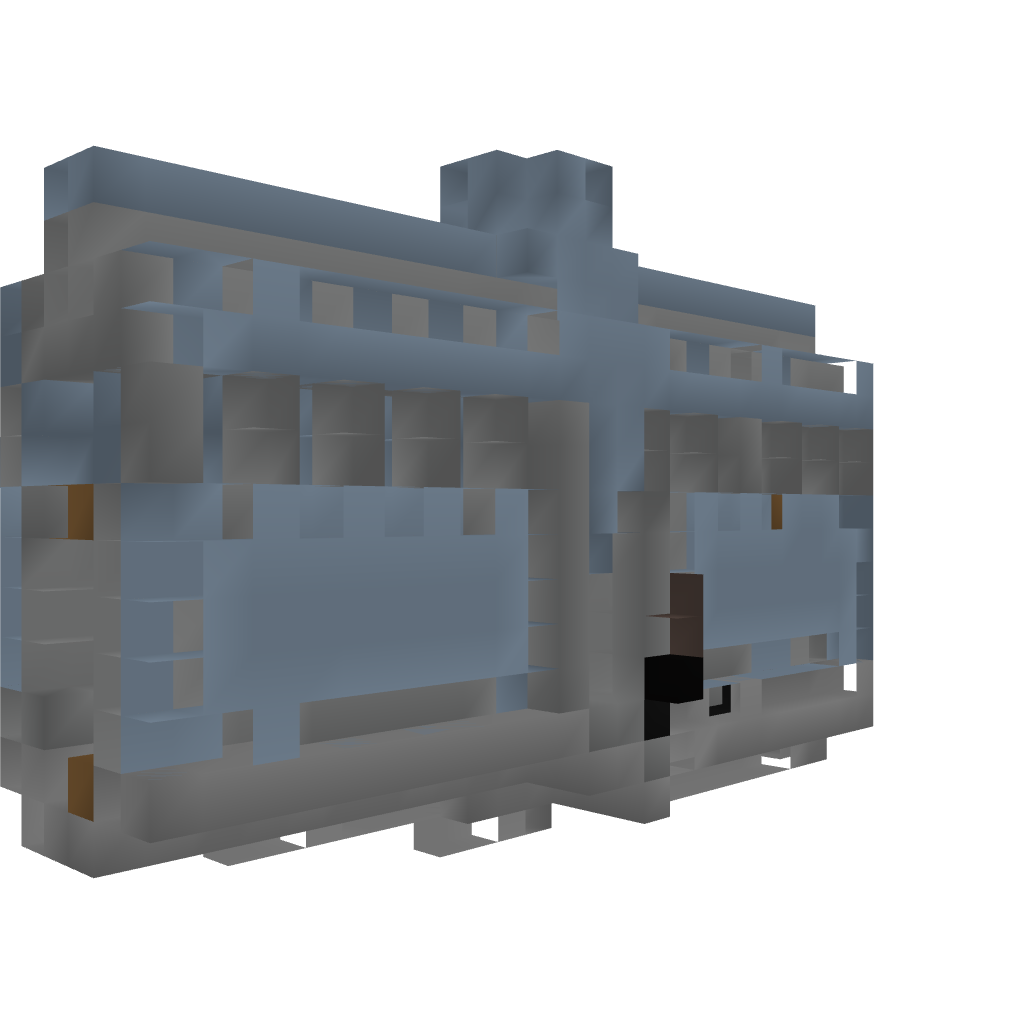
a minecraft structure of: Castle Module - Entrance (lever)